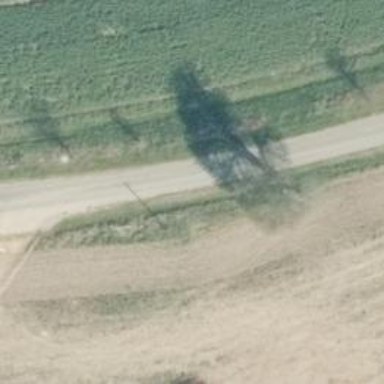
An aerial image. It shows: Unclassified road.